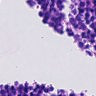
Metastatic tissue present: no